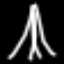
Label: The Eiffel Tower